Question: If i create a DynamicForm as shown below the FormItems of the DynamicForm are placed over 2 rows. I expected them to be in one row. The place should be distributed as folowing: 20 px for the first column, 250 for the second and the rest for the third.
'''
final DynamicForm df = new DynamicForm();
FormItem[] fi = new FormItem[3];
// filling the list with one CheckboxItem, one TextItem and one SelectItem
df.setColWidths("20", "250", "*");
df.setNumCols(3);
df.setFields(fi);
'''
The result looks like this:

I wanted to have all FormItems in one row.
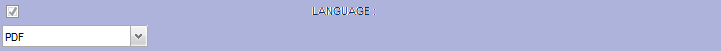
Answer: > Basically title of form item also takes one column. If you do want to show the title also then it will double the column count.
For more info have a look at <URL>.
---
As per you comment:
'''
//filling the list with one CheckboxItem, one TextItem and one SelectItem?
'''
Try this one:
'''
final DynamicForm df = new DynamicForm();
// FormItem[] fi = new FormItem[3];
// filling the list with one CheckboxItem, one TextItem and one SelectItem
CheckboxItem ci = new CheckboxItem();
ci.setShowTitle(false);
ci.setTitle("");
TextItem ti = new TextItem();
ti.setShowTitle(false);
SelectItem si = new SelectItem();
si.setShowTitle(false);
si.setValues("PDF");
df.setItems(ci, ti, si);
df.setColWidths("20", "250", "*");
df.setNumCols(3);
// df.setFields(fi);
RootPanel.get().add(df);
'''
Snapshot:

---
As per your snapshot:
Try this one
'''
final DynamicForm df = new DynamicForm();
// FormItem[] fi = new FormItem[3];
CheckboxItem ci = new CheckboxItem();
ci.setShowTitle(false);
ci.setTitle("");
SelectItem si = new SelectItem();
si.setTitle("LANGUAGE");
si.setValues("PDF");
df.setItems(ci, si);
df.setColWidths("20", "250", "*");
df.setNumCols(3);
// df.setFields(fi);
RootPanel.get().add(df);
'''
Snapshot: